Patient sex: M
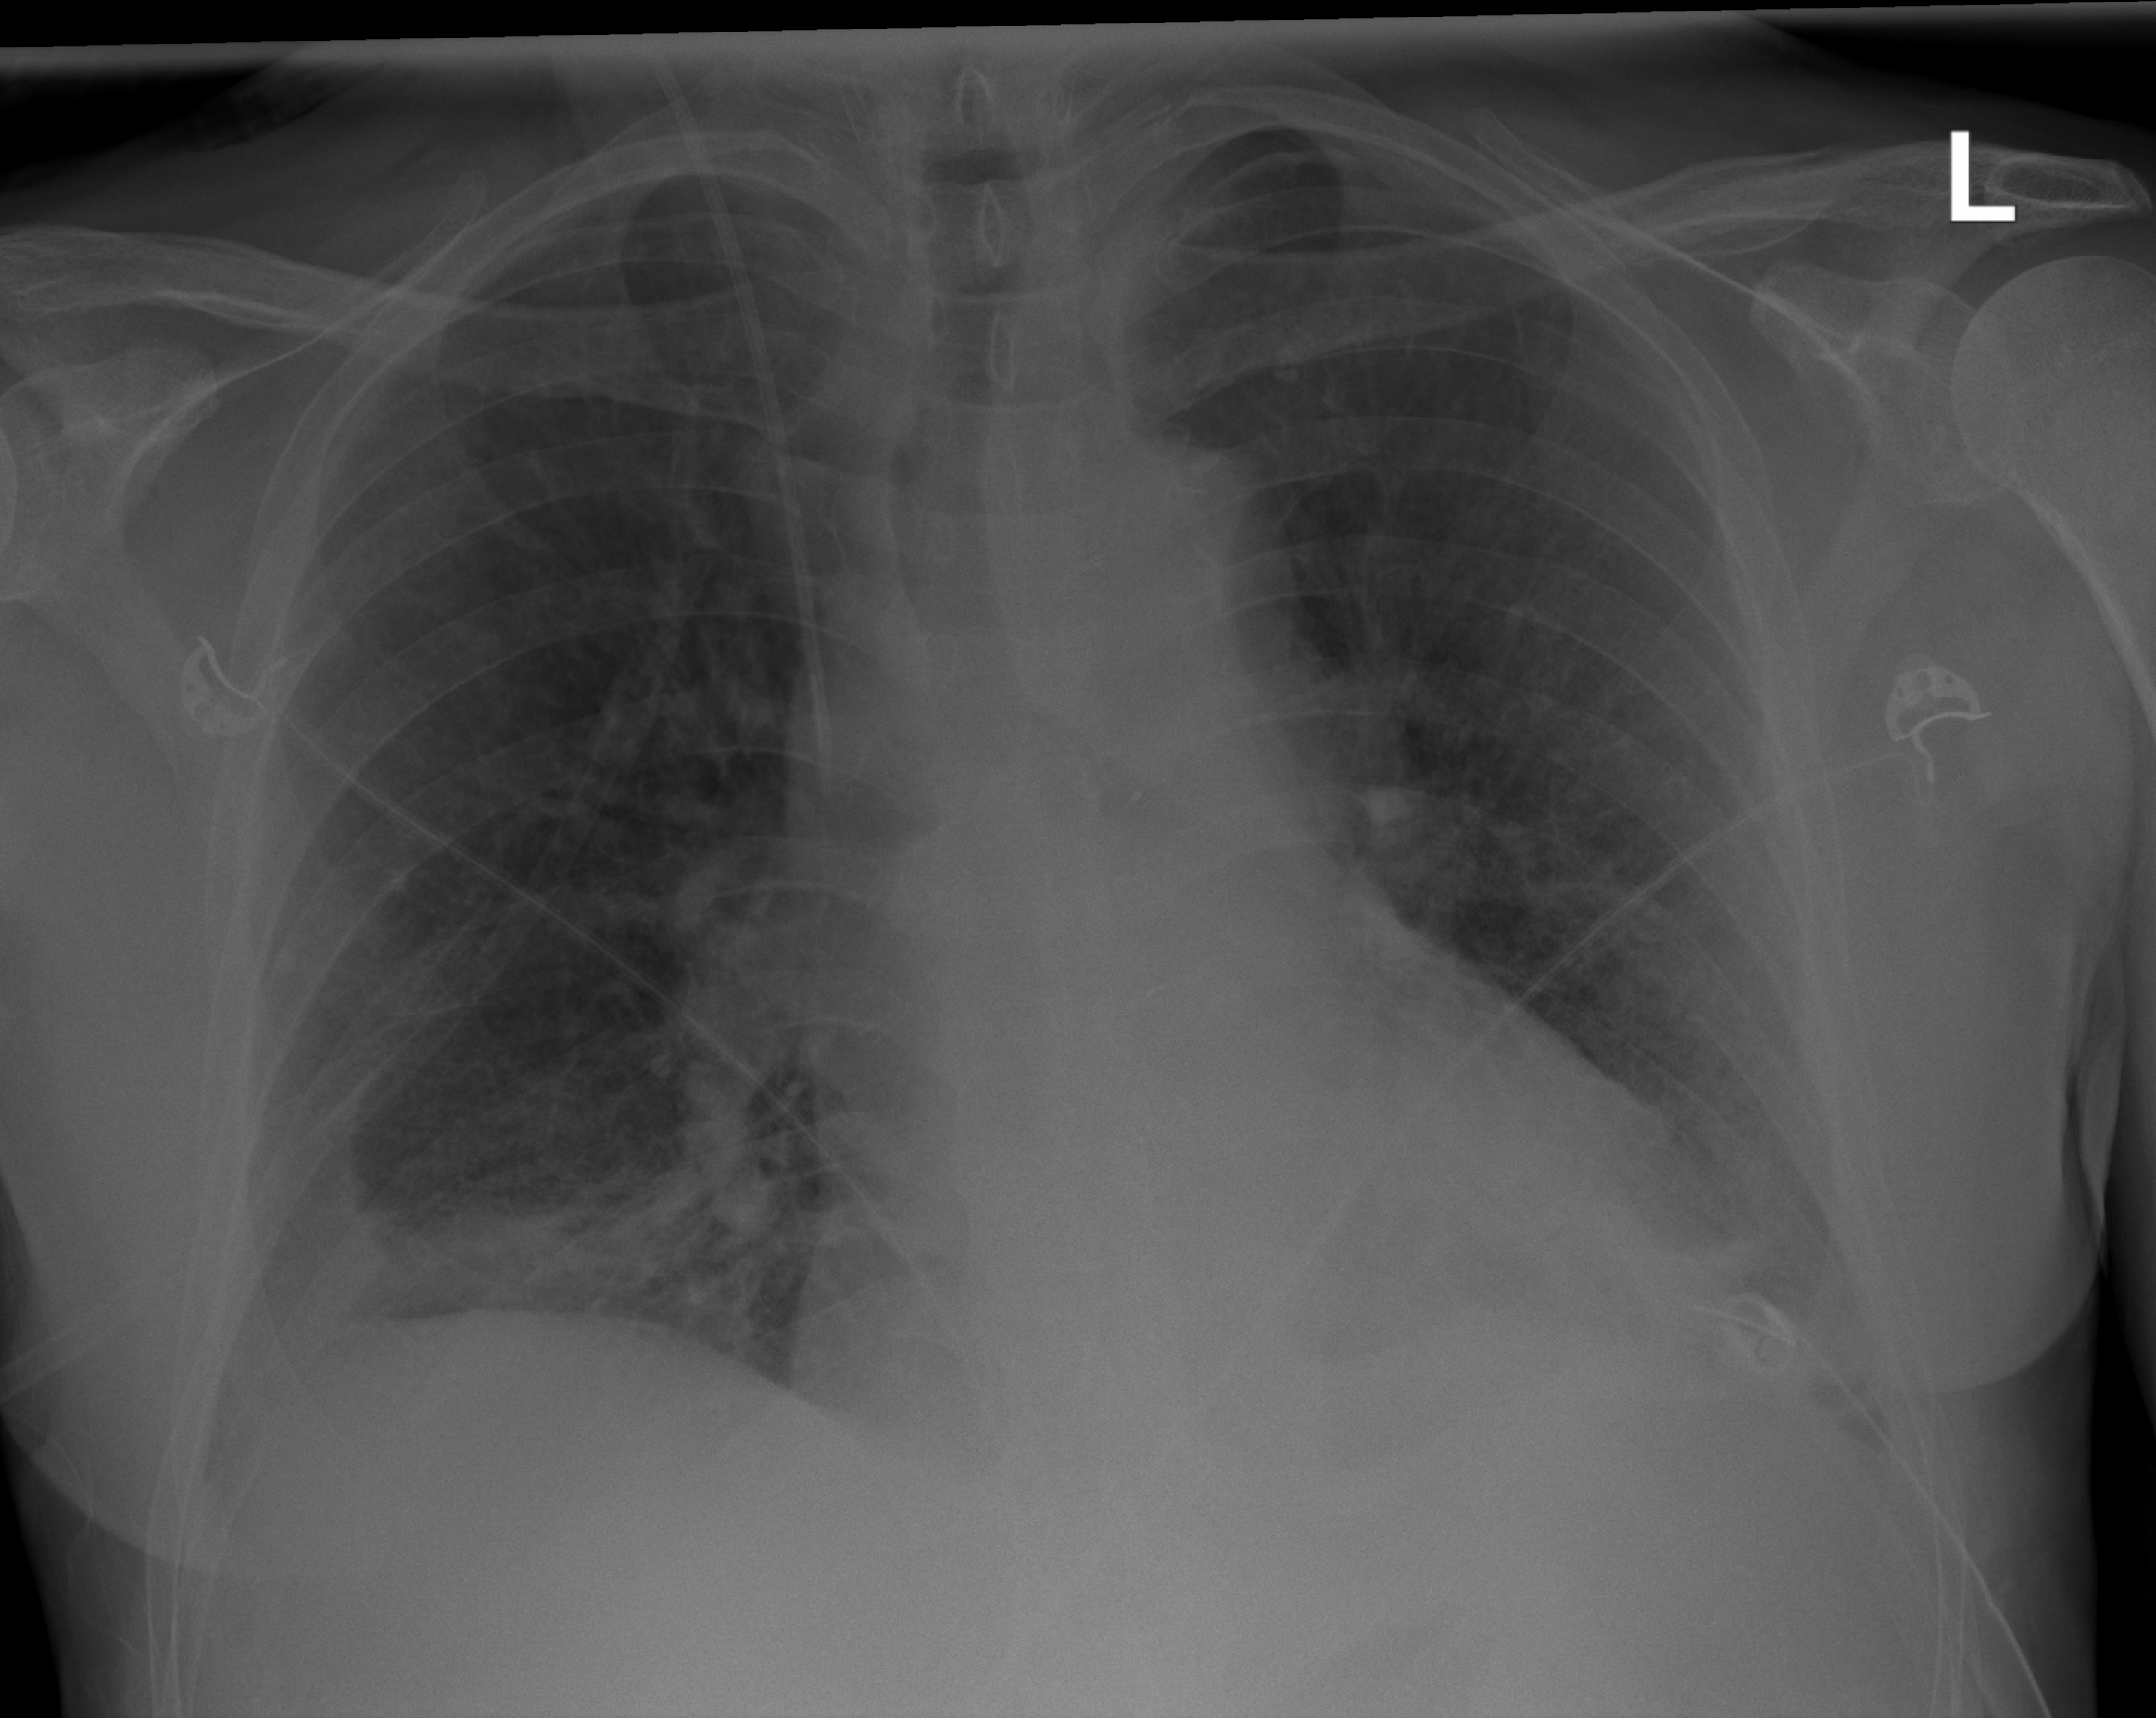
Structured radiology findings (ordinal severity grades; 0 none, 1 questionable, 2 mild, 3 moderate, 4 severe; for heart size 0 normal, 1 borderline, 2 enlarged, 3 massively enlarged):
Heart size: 1
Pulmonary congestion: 0
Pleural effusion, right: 2
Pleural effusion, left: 2
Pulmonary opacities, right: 2
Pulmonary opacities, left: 0
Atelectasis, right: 2
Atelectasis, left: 2